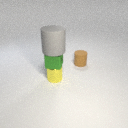
large gray rubber cylinder above small yellow metal cylinder